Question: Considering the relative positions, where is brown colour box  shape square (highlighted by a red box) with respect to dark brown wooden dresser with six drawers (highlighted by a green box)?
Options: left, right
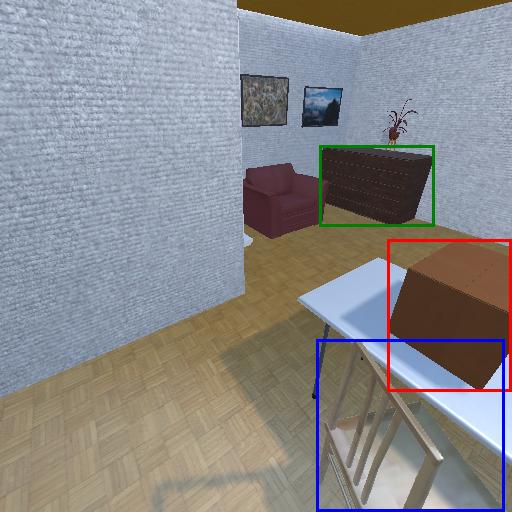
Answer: left